Question: I'm not sure if something like this is possible through CSS, but then again the talented folks in this community have proven me wrong numerous of times so here we go!
I was wondering if it is possible for certain horizontal parts of the letters , , and can respond with with the window's width while maintaining its position? On the image below, I have drawn out how the responsive typography reacts to the window scale. Please note that the set type are placed within a page-wrap and placed vertically in the middle of the window.

How might I accomplish this? And should what format should I work with (svg, shapes, etc.)
Thank you in advance!
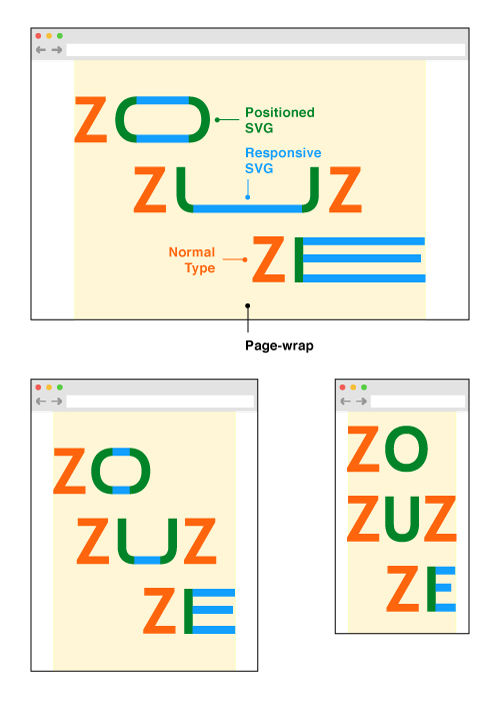
Answer: You can do it simply by just having overlaid elements inside a div with overflow:hidden: the extended letter shapes are created with SVG, and hidden underneath the left hand divs. When the user resizes the window, the right div slides out revealing the elongated parts. eg.
'''
<div id="clipper">
<svg id="leftpart" x="0px" y="0px" width="30px" height="150px">
<rect x="0" y="0" width="30" height="150" fill="red"/>
</svg>
<svg id="rightpart" x="0px" y="0px" width="2000px" height="150px">
<rect x="0" y="0" width="2000" height="30" fill="black"/>
<rect x="0" y="60" width="2000" height="30" fill="black"/>
<rect x="0" y="120" width="2000" height="30" fill="black"/>
</svg>
</div>
#clipper{
position: absolute;
top:200px;
left:200px;
width:40%;
overflow: hidden;
}
#rightpart {
position: relative;
z-index:1;
}
#leftpart {
position: absolute;
z-index:2;
}
'''